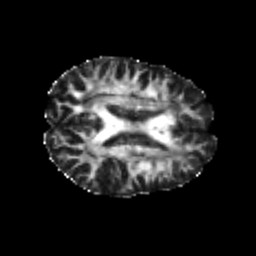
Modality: FA
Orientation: axial
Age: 25
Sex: female
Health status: healthy
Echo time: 0.074 s